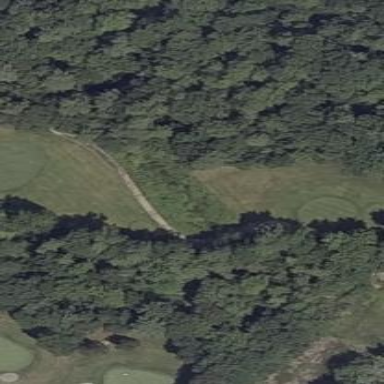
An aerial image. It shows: Marshy wetland area with golf course lateral water hazard.